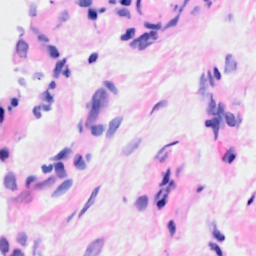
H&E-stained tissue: Breast